Question: When I try to load a video from JS, the thumbnail shows up as blurry for some reason. But when I just paste in the iframe embed code the thumbnail renders fine.
<URL>

It looks like the youtube js api is loading in the 'default.jpg' screenshot, while embedding an iframe loads in 'sddefault.jpg'
The video being rendered is the HTML5 video. Tested on Chrome, Firefox, Safari on OSX 10.10 on MBP (Retina)
P.S. Yes, I need to load in the first video in JS, I can't do it in the HTML as the video ID's are being fetched from somewhere else.
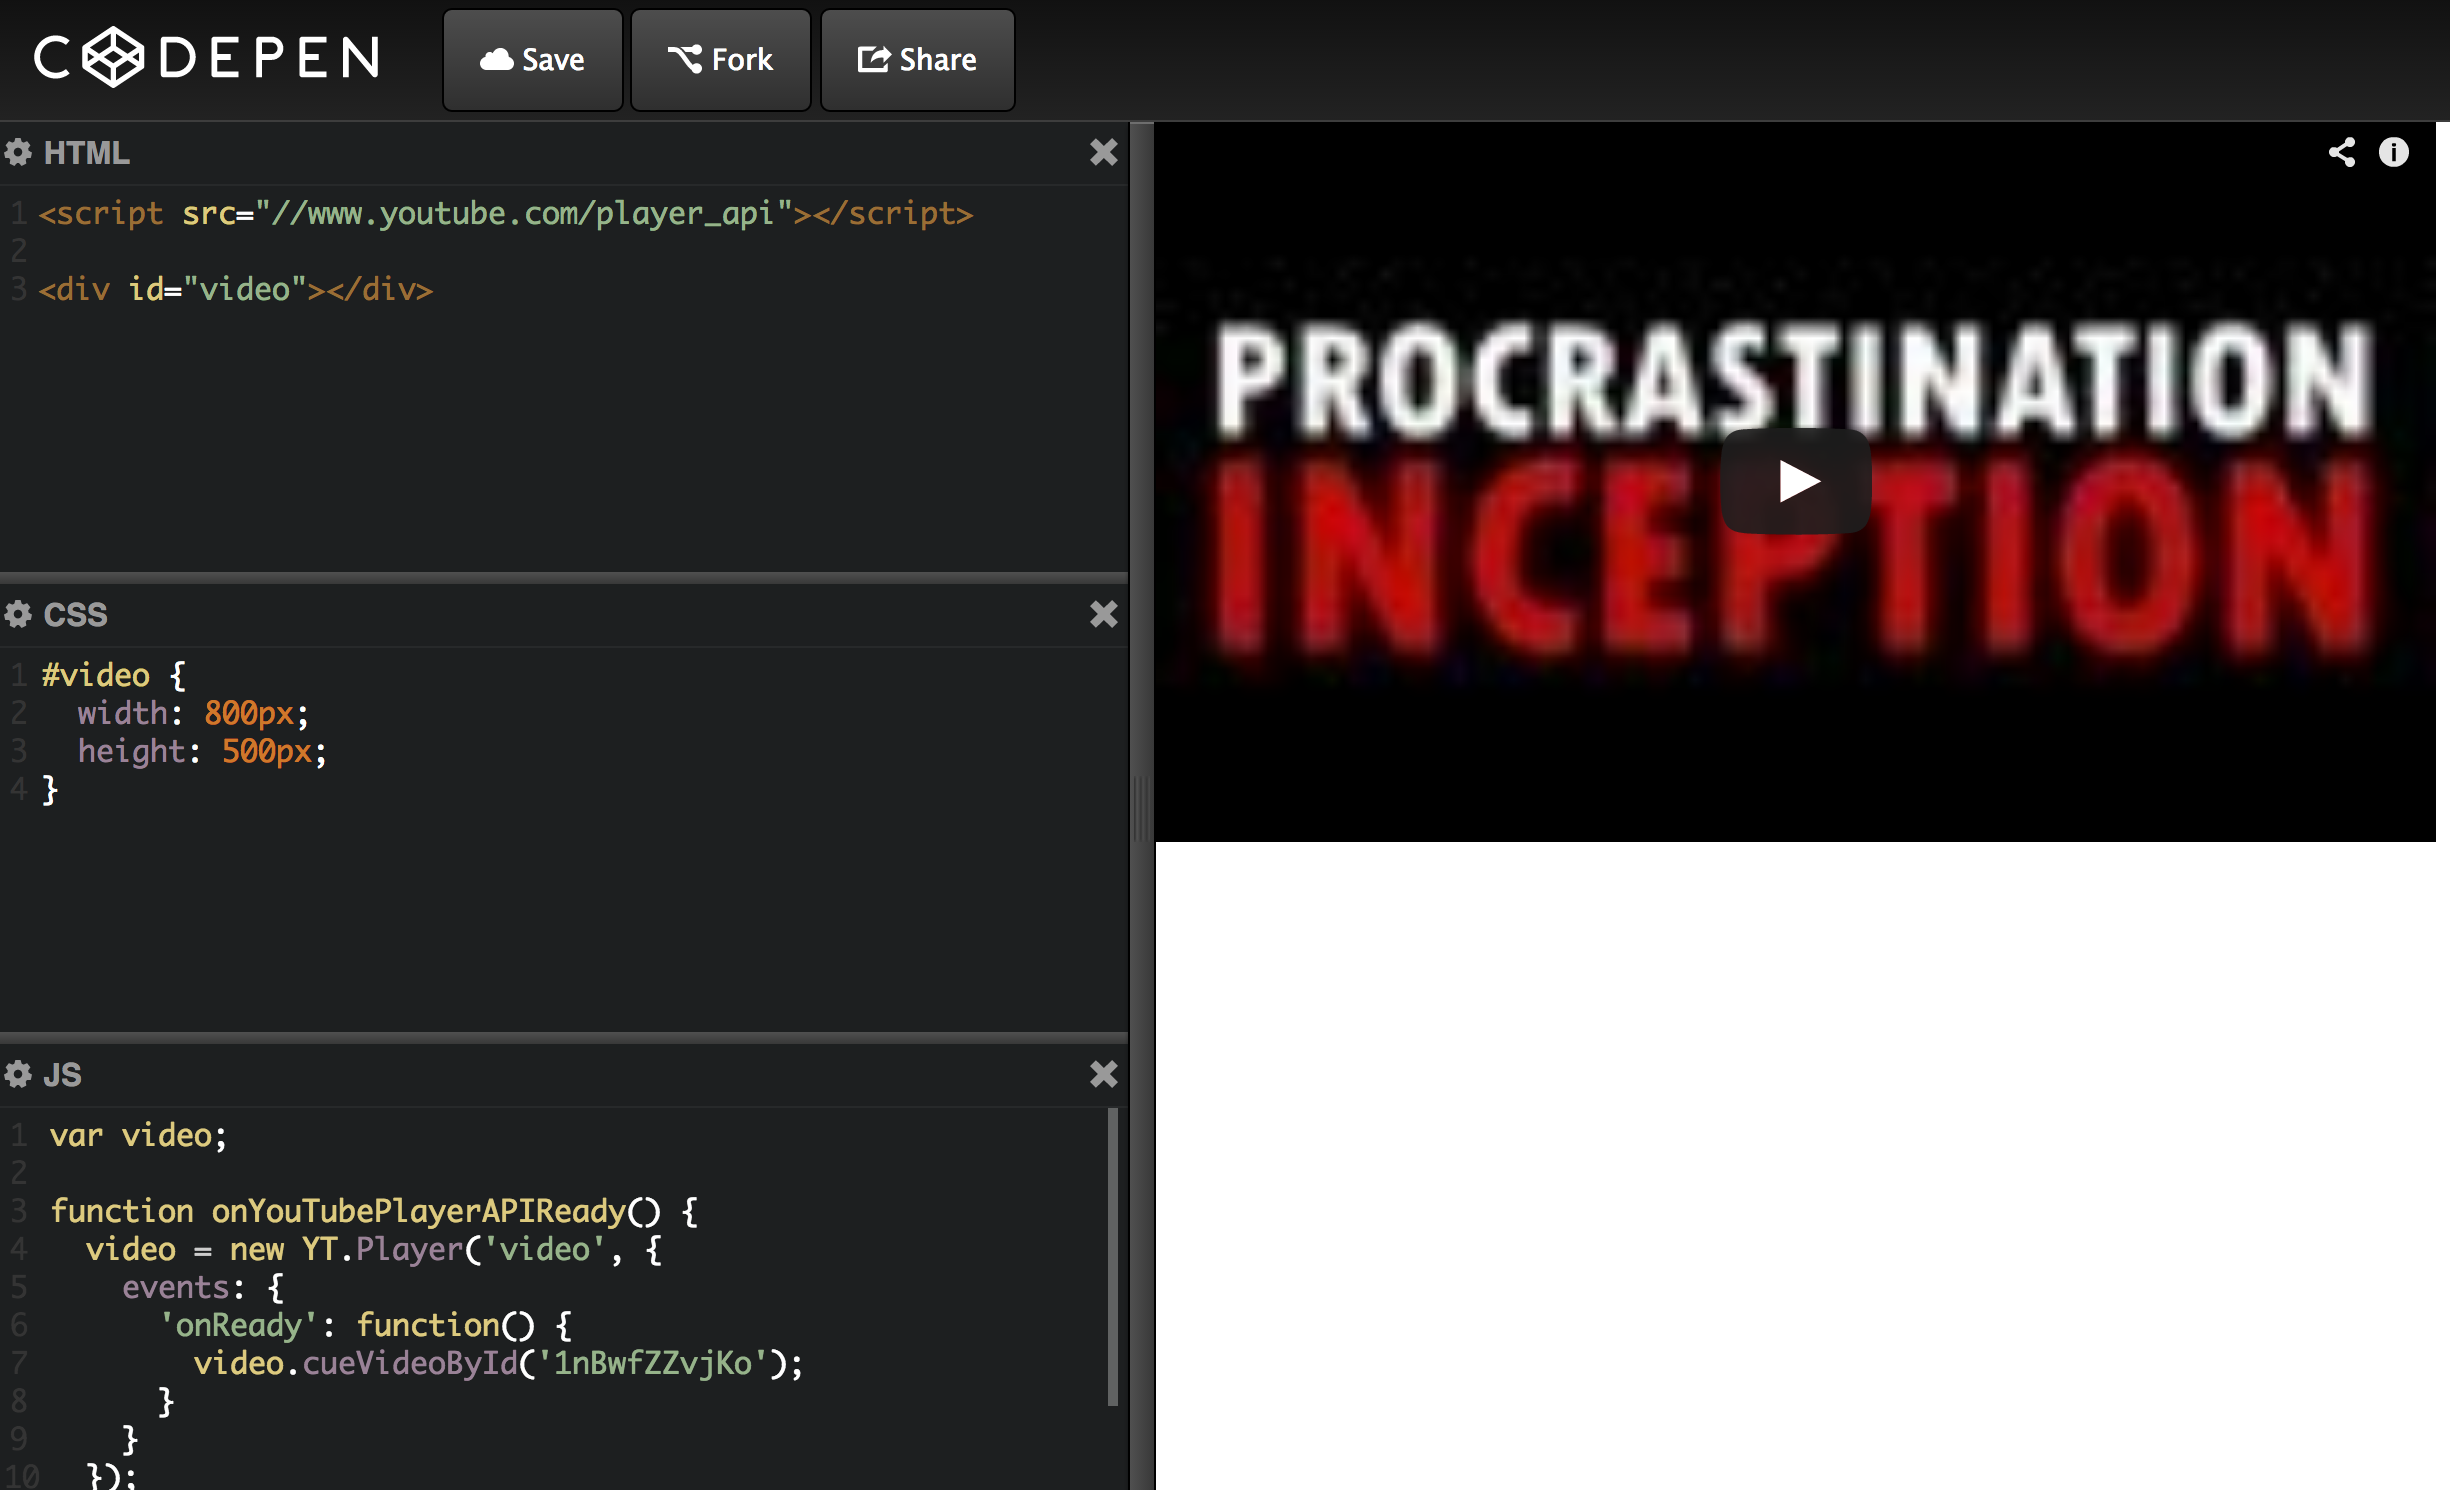
Answer: I changed the code to this which seems to load the 'sddefault' thumbnail (in fact, it would load any other thumbnail depending on player size):
'''
var video;
function onYouTubePlayerAPIReady() {
video = new YT.Player('video', {
videoId: '1nBwfZZvjKo' // From the manual: the YouTube video ID that
// identifies the video that the player will load.
});
}
'''
<URL>